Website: ulta-beauty
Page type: customer-info-address
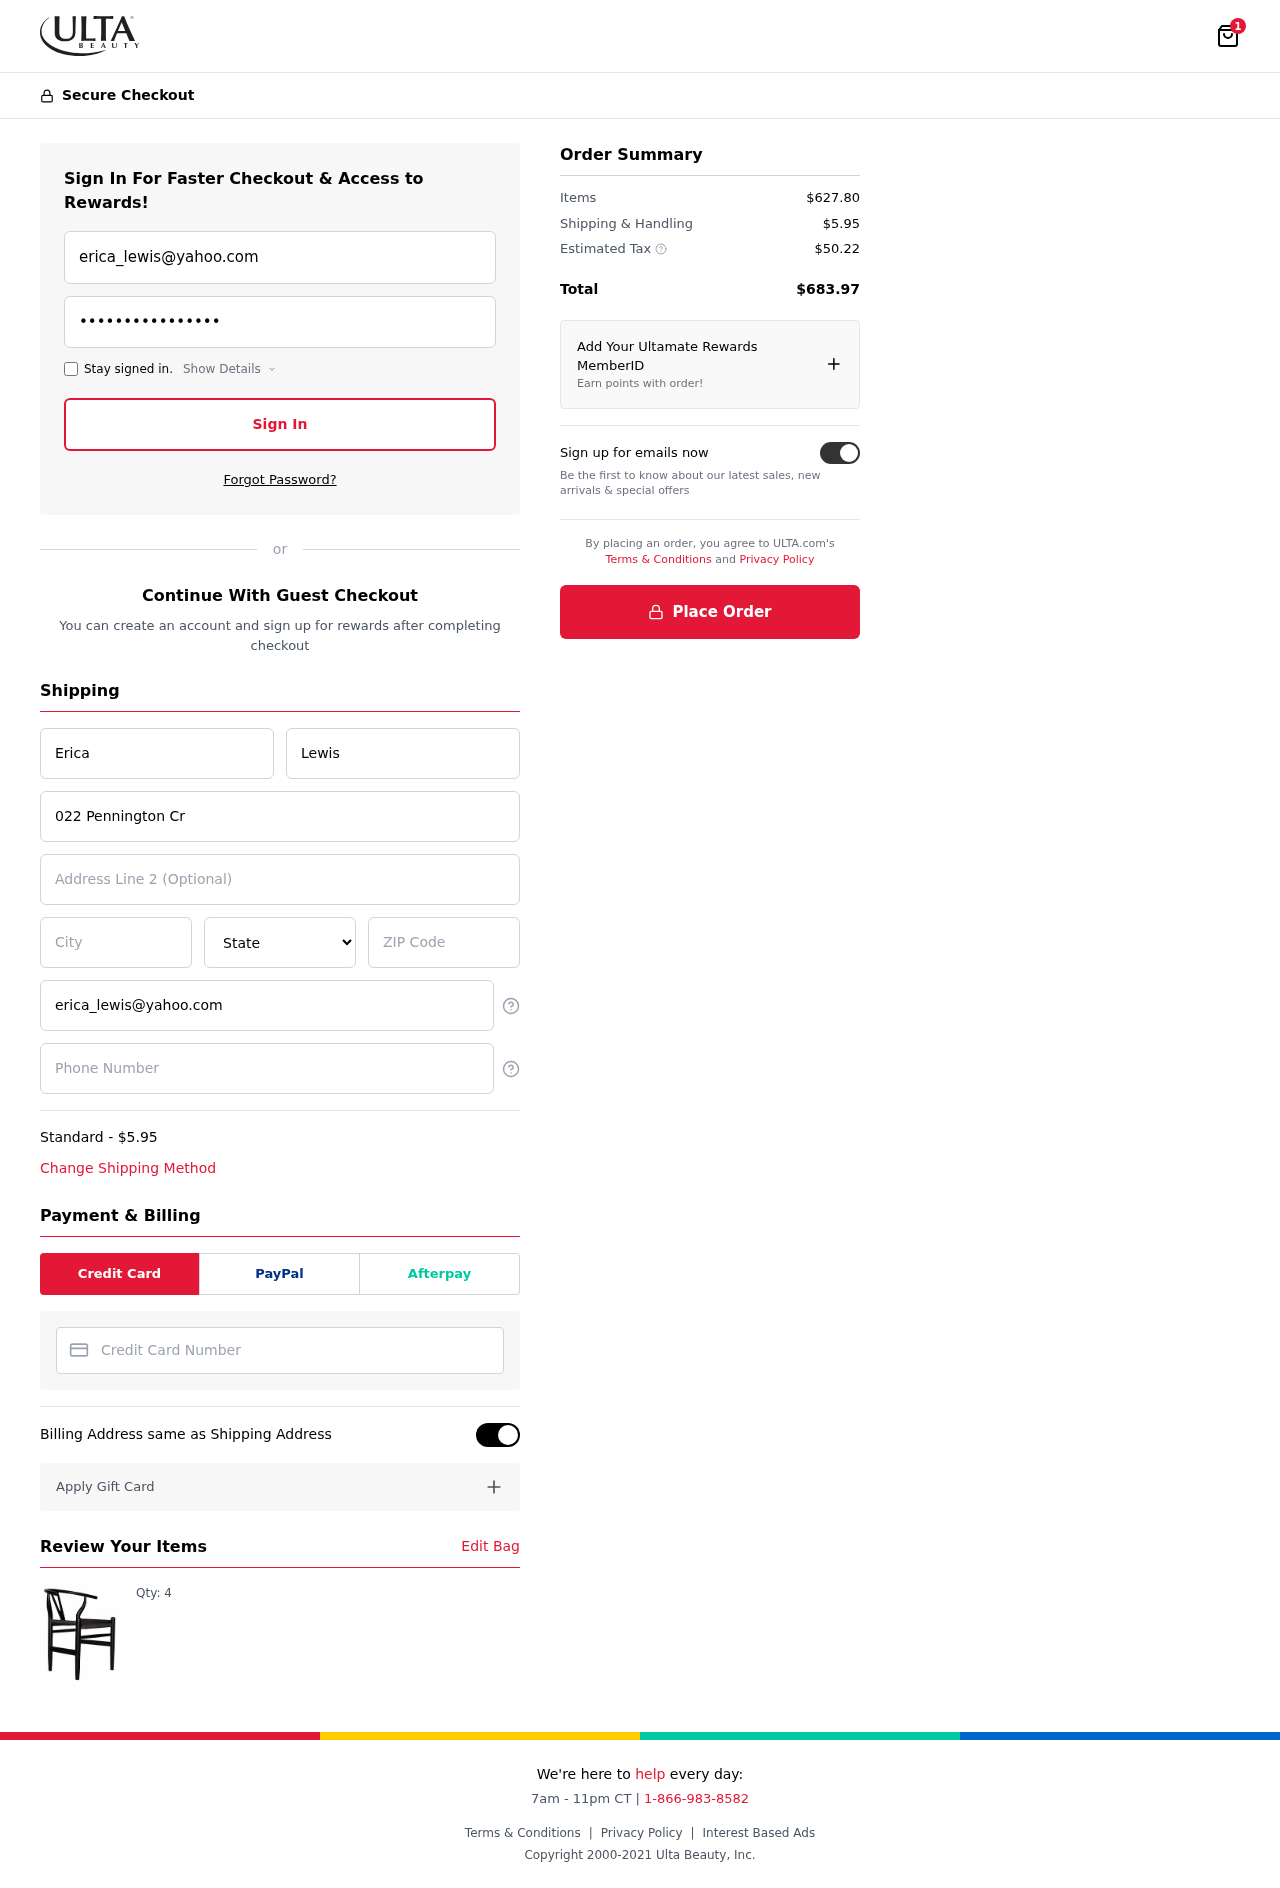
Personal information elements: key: PII_CARD_NUMBER
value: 6550 4269 9877 8664
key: PII_CITY
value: Zunigaside
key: PII_EMAIL
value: erica_lewis@yahoo.com
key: PII_FIRSTNAME
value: Erica
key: PII_LASTNAME
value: Lewis
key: PII_PHONE
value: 9502065269
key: PII_POSTCODE
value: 41942
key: PII_STATE
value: PW
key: PII_STREET
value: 022 Pennington Creek Suite 296
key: PII_STREET2
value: Suite 475
Product elements: key: PRODUCT1_QUANTITY
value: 4
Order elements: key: ORDER_NUM_ITEMS
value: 1
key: ORDER_SHIPPING_COST
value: $5.95
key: ORDER_ITEMS_TOTAL
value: $627.80
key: ORDER_SHIPPING_COST2
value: $5.95
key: ORDER_TAX
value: $50.22
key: ORDER_TOTAL
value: $683.97